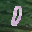
Label: 0